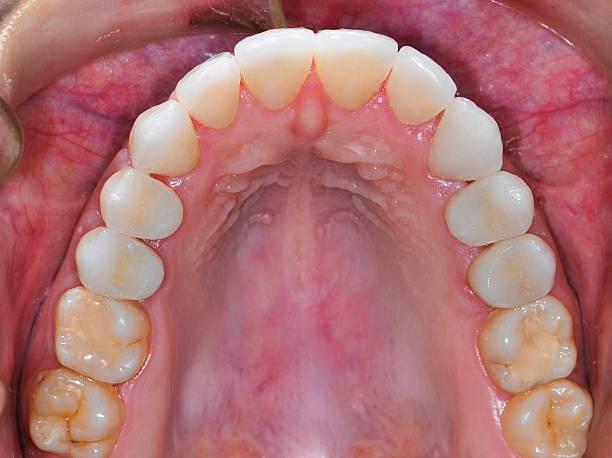
Condition: Gingivitis